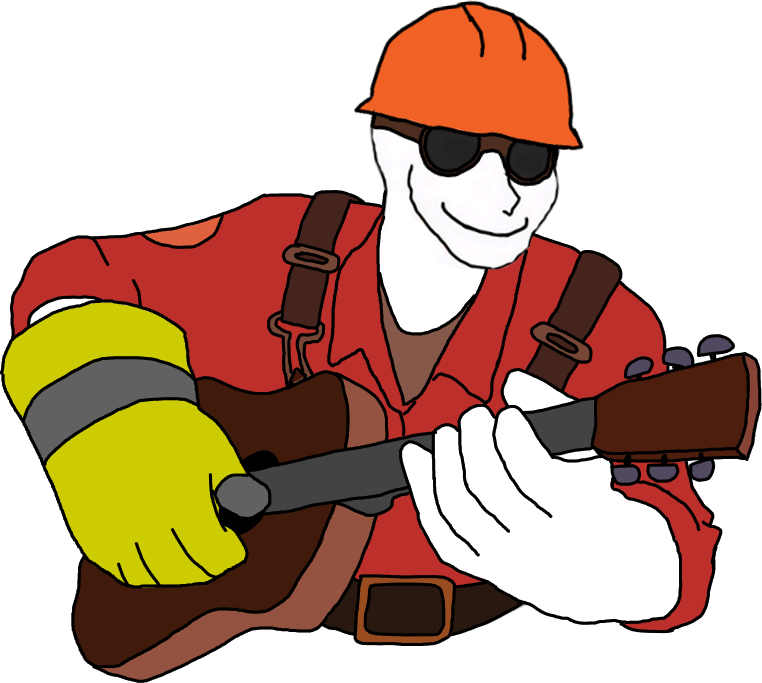
Label: 5_Oomer